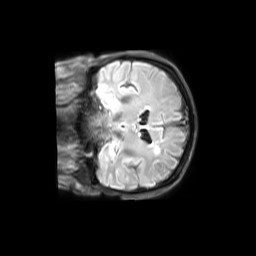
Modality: FLAIR
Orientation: coronal
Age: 77
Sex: female
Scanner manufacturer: philips
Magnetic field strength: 3 T
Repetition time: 11 s
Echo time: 0.12 s